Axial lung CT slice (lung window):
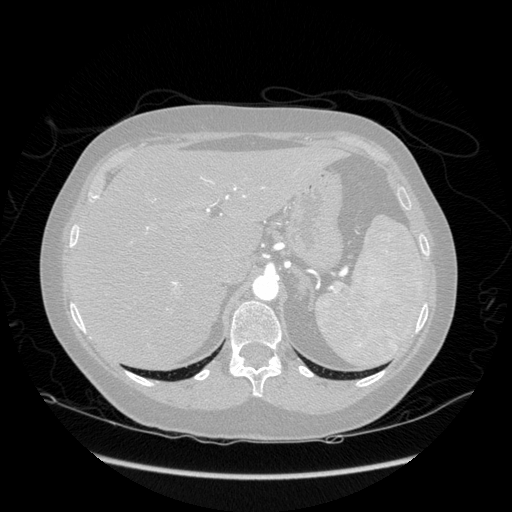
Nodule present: no